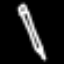
Label: pencil